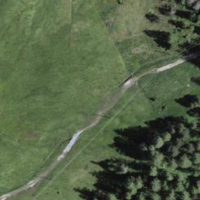
EUNIS habitat code: 25
Species observed at this site:
Menyanthes trifoliata